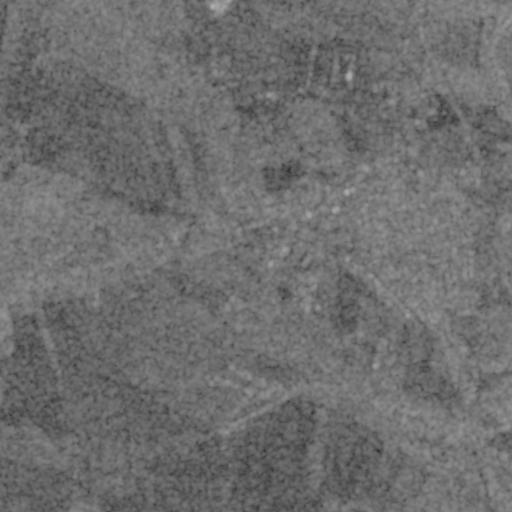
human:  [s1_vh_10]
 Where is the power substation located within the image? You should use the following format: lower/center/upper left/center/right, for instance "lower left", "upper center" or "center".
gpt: The power substation is located in the upper center of the image.
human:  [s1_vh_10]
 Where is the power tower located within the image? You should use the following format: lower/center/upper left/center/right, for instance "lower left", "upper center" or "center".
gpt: There is no power tower in the image.

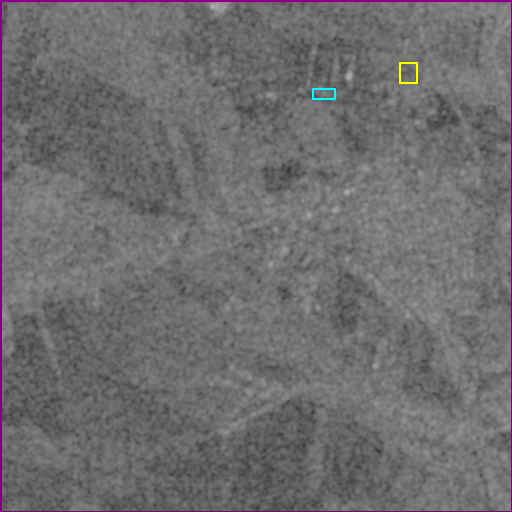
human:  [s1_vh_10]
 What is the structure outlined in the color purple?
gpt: The structure outlined in purple is a crop field.
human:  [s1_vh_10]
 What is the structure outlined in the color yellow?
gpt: The structure outlined in yellow is a park.
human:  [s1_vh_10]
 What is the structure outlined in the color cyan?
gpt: The structure outlined in cyan is a parking lot.
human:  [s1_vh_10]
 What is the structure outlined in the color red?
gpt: There is no red outline.